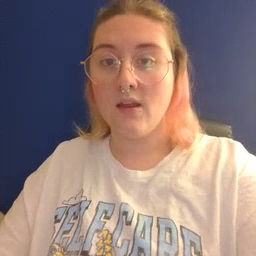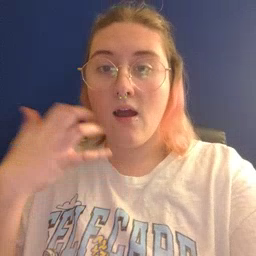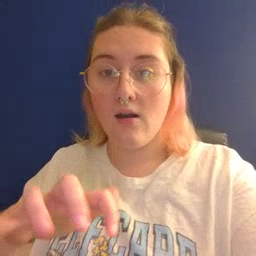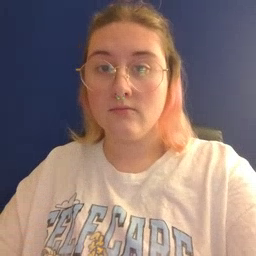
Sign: hot